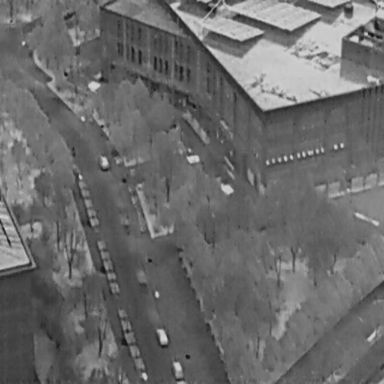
There are three Cars in the infrared image.